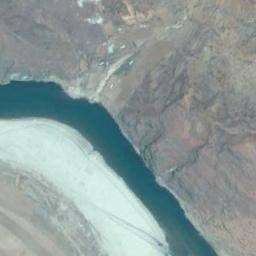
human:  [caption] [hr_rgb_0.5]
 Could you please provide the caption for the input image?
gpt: A crooked turquoise river with white sandy banks and yellow-brown ground on both sides .

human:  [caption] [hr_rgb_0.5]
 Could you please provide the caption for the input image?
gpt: The river goes through the bare land .

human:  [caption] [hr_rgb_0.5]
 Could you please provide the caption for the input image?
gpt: The land to the right of the river is larger .

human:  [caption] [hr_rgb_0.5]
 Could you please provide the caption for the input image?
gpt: The dark green river with a wide white floodplain goes through the wasteland .

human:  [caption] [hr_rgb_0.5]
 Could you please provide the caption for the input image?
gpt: There are white sand and brown earth near the river .